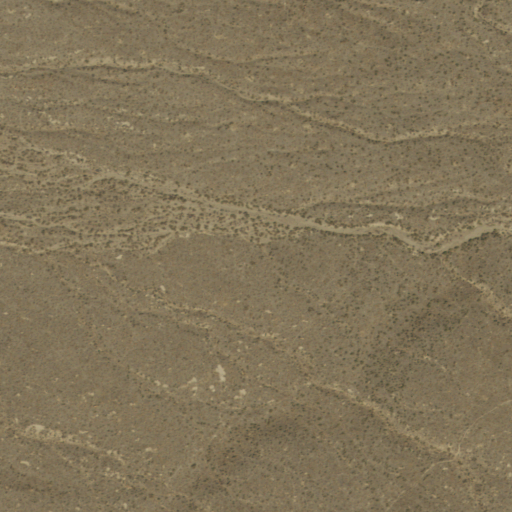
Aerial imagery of valley in Nevada named Woody Canyon containing only shrub